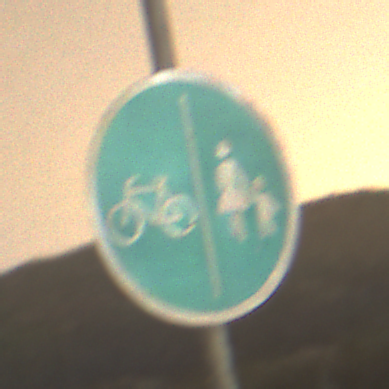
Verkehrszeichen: GetrennterRadUndGehwegRadwegLinks
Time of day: Night
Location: Outdoor (Suburban)
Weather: Clear
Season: NotSpecified
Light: Artificial